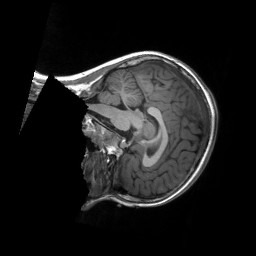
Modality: T1w
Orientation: sagittal
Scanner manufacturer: siemens
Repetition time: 2.3 s
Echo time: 0.00229 s